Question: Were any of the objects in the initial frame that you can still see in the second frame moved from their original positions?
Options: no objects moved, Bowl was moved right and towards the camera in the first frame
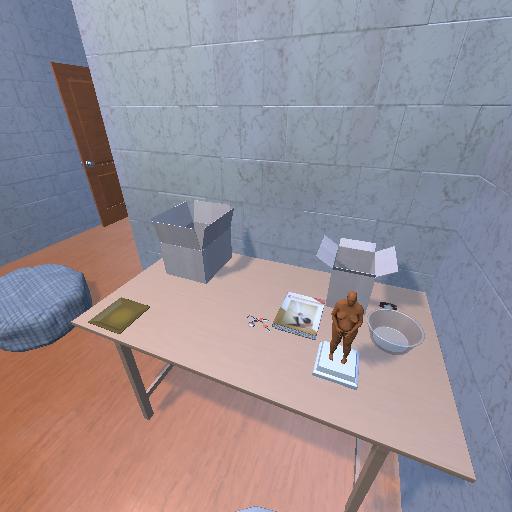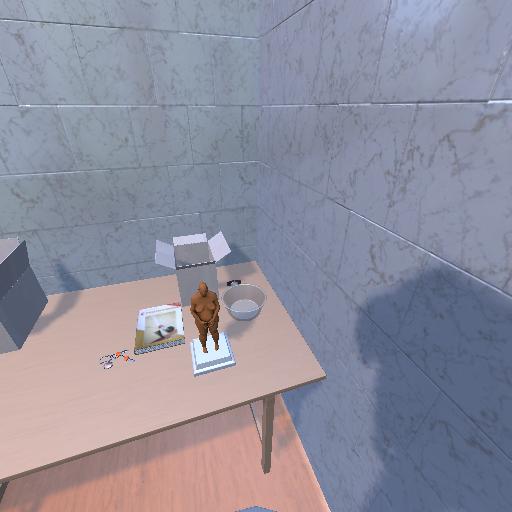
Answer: no objects moved